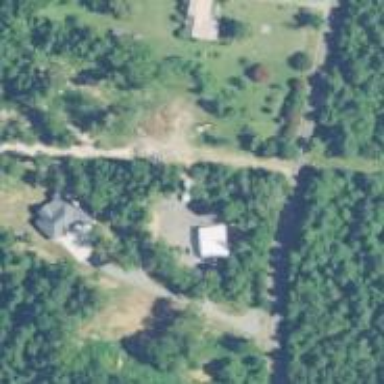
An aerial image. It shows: Driveway.